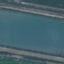
Land use / land cover class: River